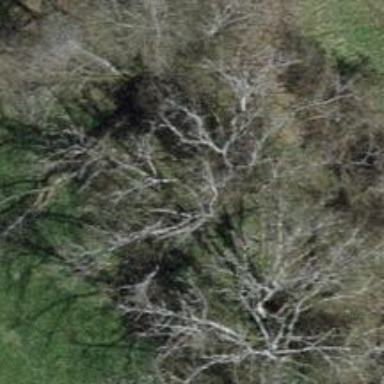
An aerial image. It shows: Row of trees in natural setting.